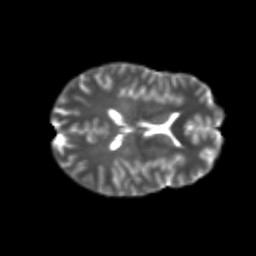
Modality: T2w
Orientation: axial
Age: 24
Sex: female
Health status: healthy
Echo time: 0.074 s